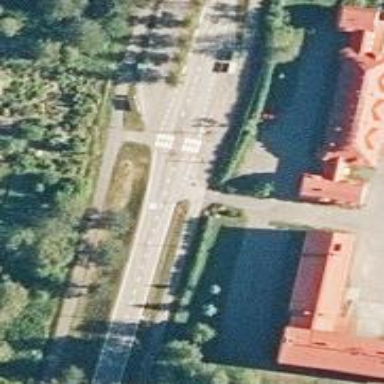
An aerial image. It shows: Cycleway with asphalt surface featuring zebra crossing with island.